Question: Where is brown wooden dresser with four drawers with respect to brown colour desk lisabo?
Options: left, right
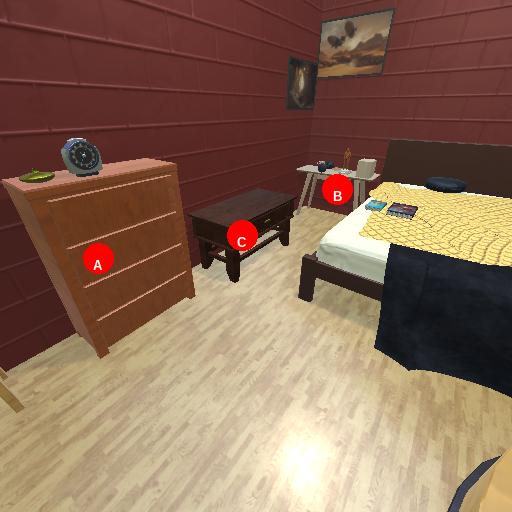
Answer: left